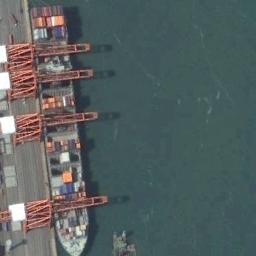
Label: ship